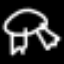
Label: frog